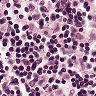
Metastatic tissue present: no